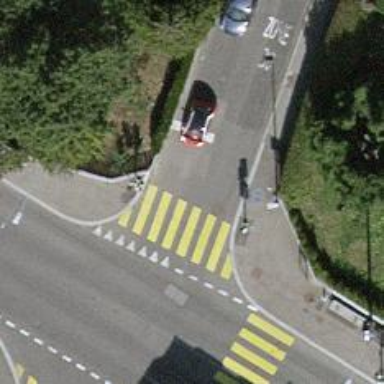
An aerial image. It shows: Road with traffic signals.